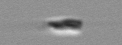
Label: flagellate_morphotype3